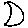
Label: moon